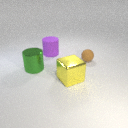
large purple rubber cylinder behind large yellow metal cube